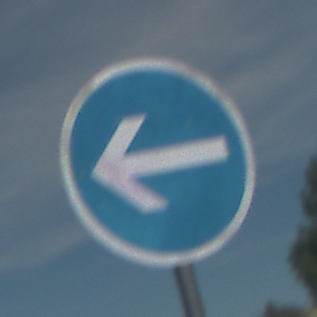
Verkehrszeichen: VorgeschriebeneFahrtrichtungHierLinks
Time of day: Midday
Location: Outdoor (Special)
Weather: PartlyCloudy
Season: NotSpecified
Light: Natural